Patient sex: M
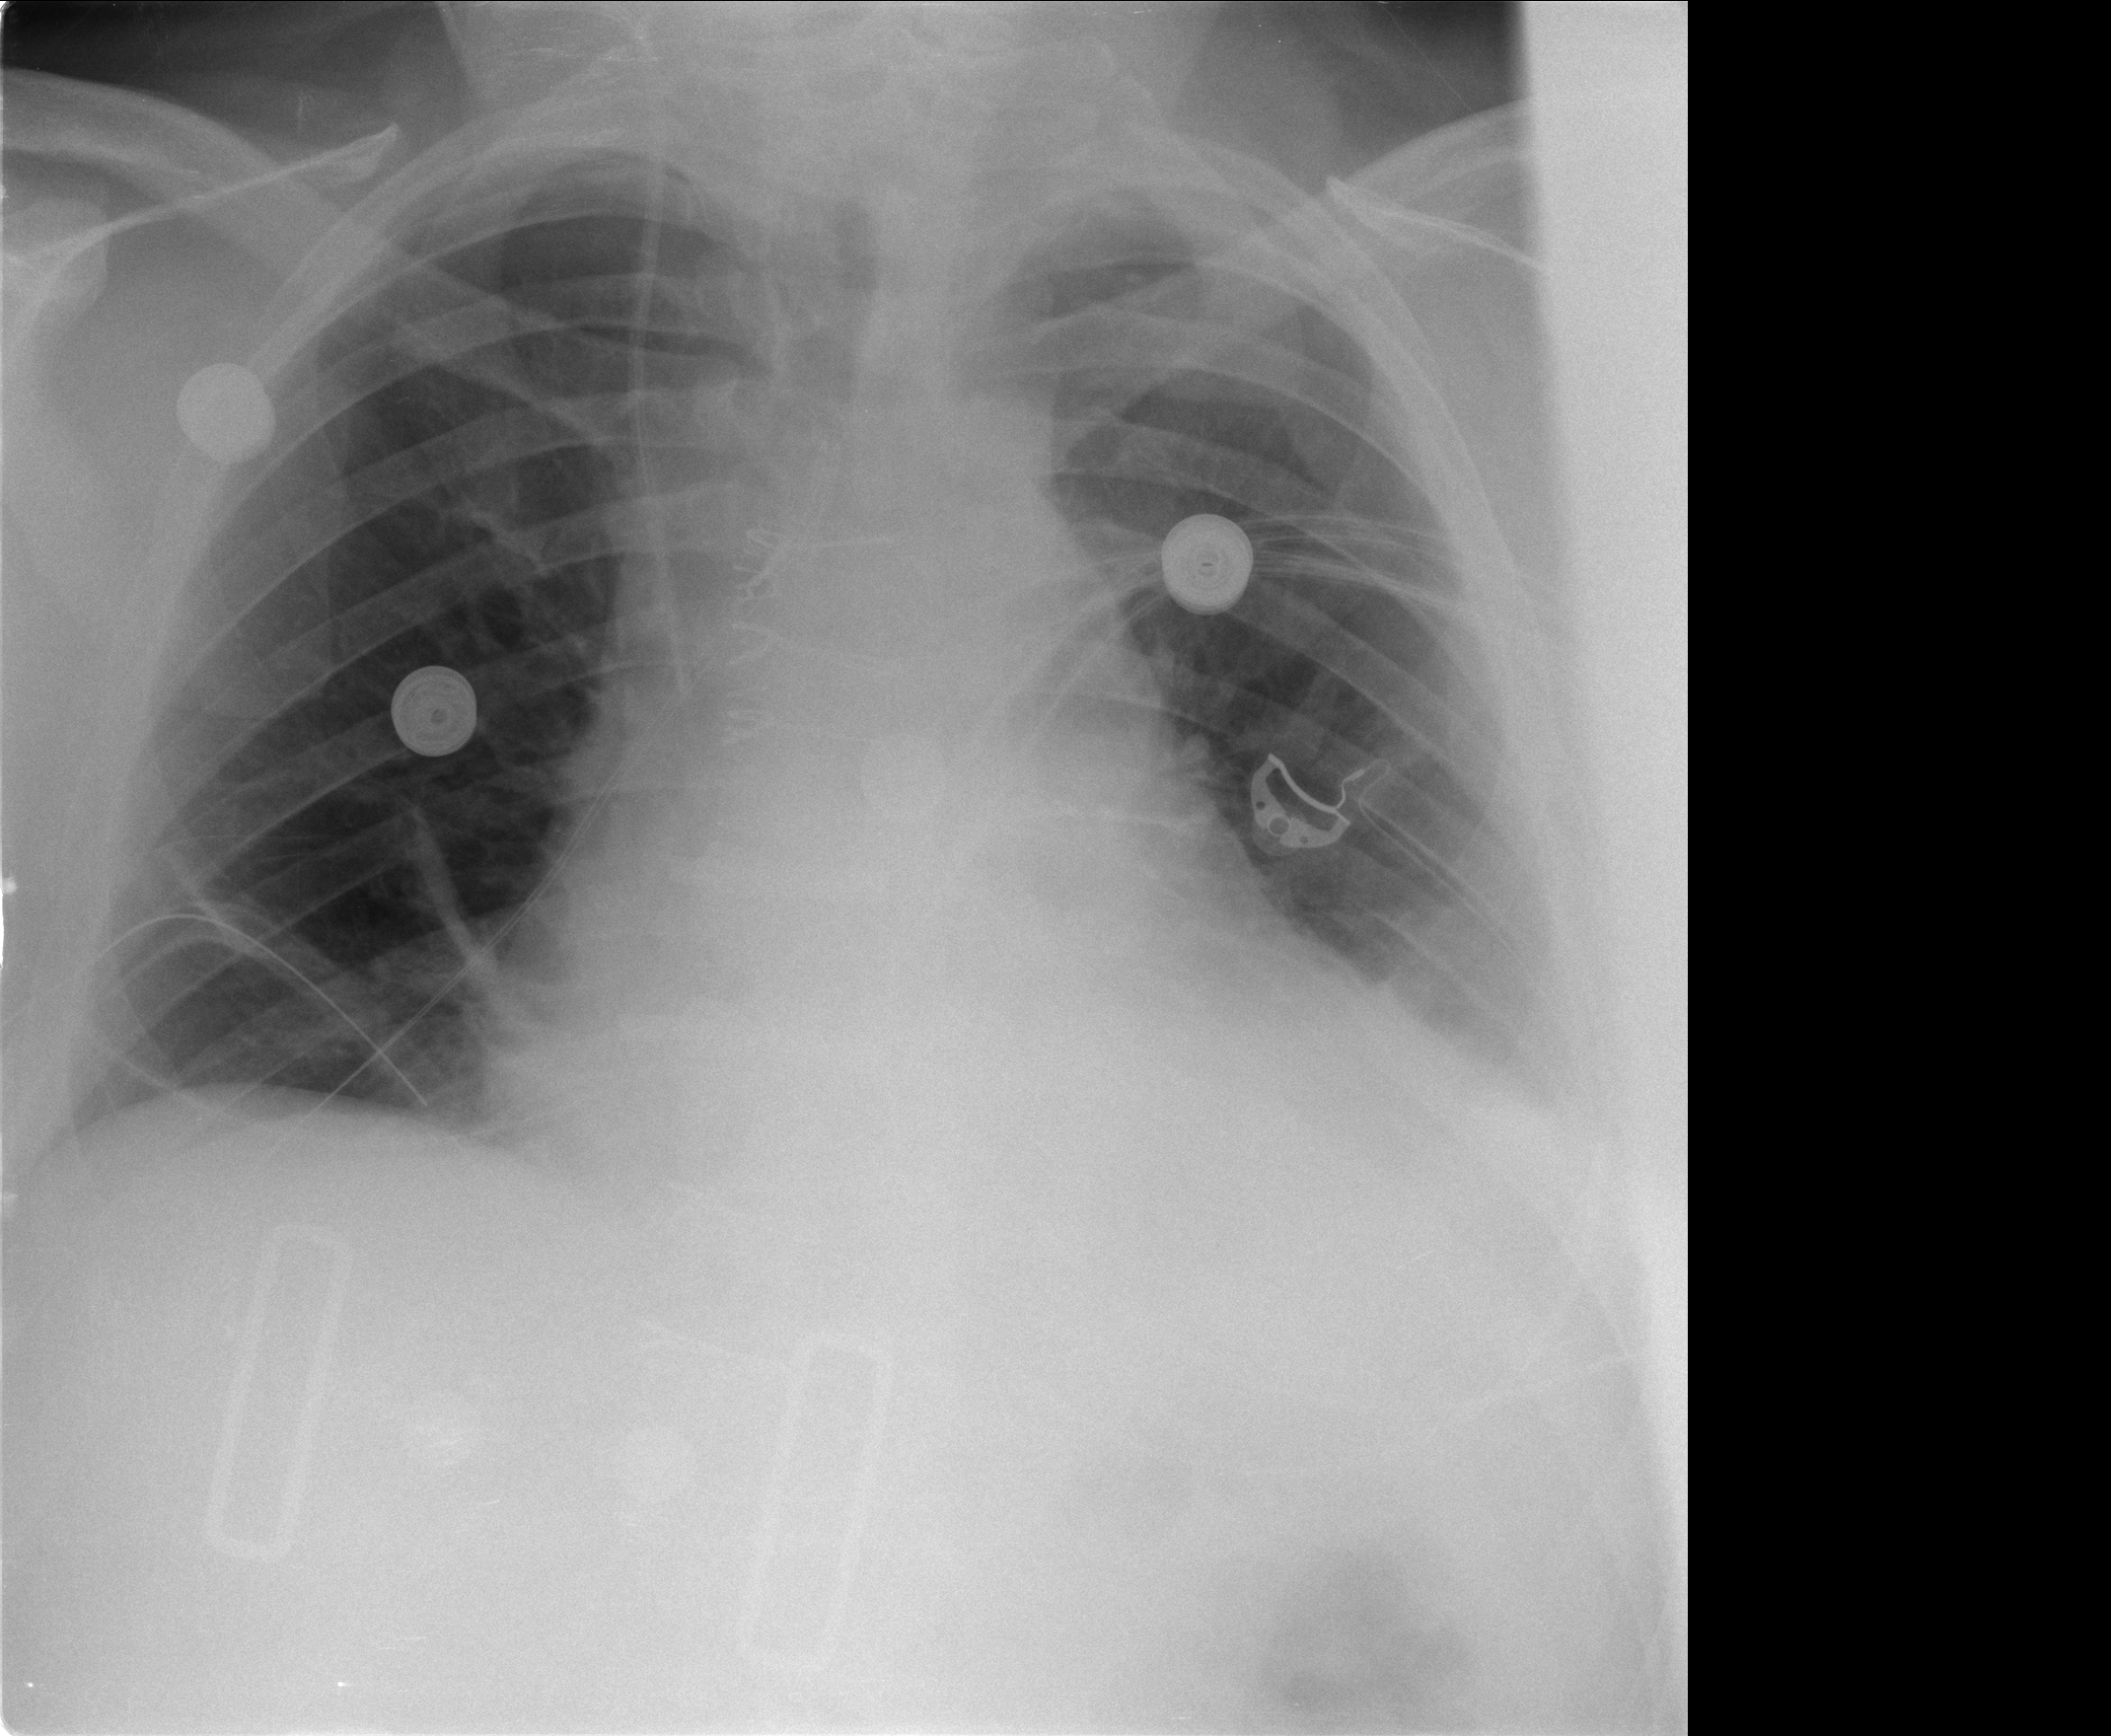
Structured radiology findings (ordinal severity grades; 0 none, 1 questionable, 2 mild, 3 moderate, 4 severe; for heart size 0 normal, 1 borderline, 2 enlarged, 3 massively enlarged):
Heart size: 2
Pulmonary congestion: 0
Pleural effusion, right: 0
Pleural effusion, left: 2
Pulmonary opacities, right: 0
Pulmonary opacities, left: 0
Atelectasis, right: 0
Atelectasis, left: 2